Question: I am working on a bar chart and I need to get the chart to look like this:

Here is what I tried:
'''
.attr("id", "drop-shadow")
.attr("height", "130%");
'''
but it did not work.
<URL>
How do I fix this?
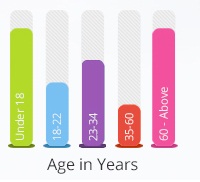
Answer: Try this <URL>.
Chart looks like that same as the image.
But i didn't do it adding a drop shadow.
Added 'ellipse' before the bar being created and that gives the same effect as above.
This is very simple. You need to create a ellipse before the bar is created.
When we position the ellipse it acts like a drop shadow.
Sorry that i don't have time to get the contrasting colors of the bar. But you can amend it of course.
If you'd like to do it with a drop shadow.
Here's a <URL> that requires a javascript library for the drop shadow of the svg elements.
Hope this helps.